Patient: sex F, age 60
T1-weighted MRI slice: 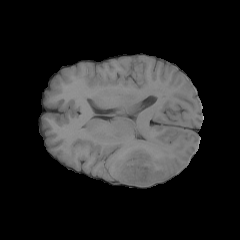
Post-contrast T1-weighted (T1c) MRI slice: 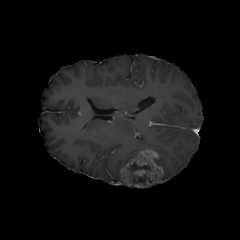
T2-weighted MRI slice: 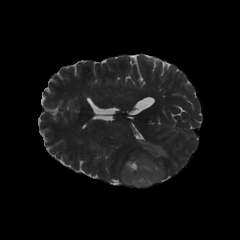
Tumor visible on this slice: yes
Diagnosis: Glioblastoma, IDH-wildtype
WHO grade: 4